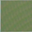
Piece: xx